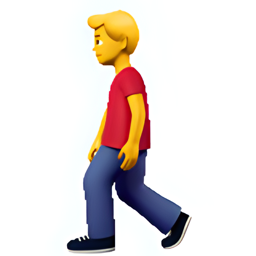
Name: man walking
Emoji: 🚶‍♂️
Group: People & Body
Sub-group: person-activity